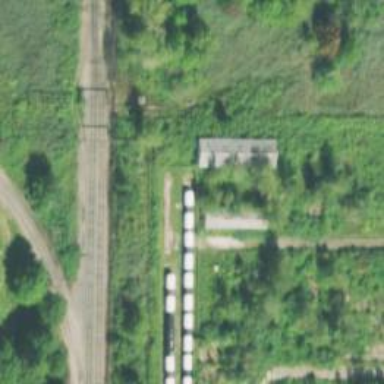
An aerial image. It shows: Disused railway spur.